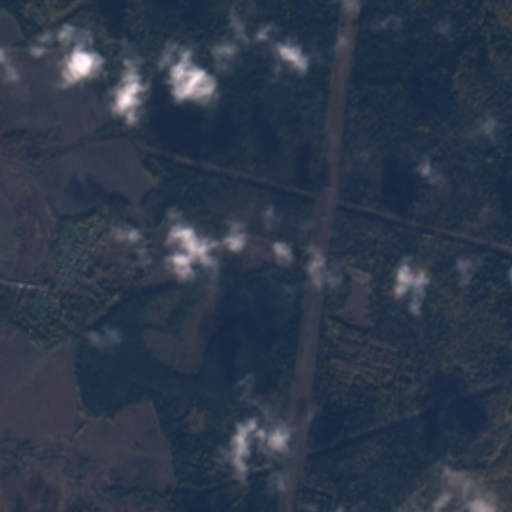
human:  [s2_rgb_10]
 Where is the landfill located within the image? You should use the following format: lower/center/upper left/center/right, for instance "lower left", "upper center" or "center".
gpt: The landfill is located in the lower right of the image.
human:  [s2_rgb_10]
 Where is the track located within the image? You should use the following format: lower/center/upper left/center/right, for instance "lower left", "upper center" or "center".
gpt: There is no track in the image.